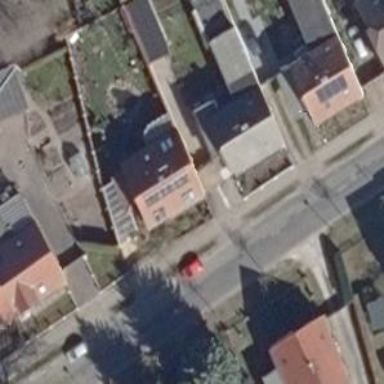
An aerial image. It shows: Footway along the road.